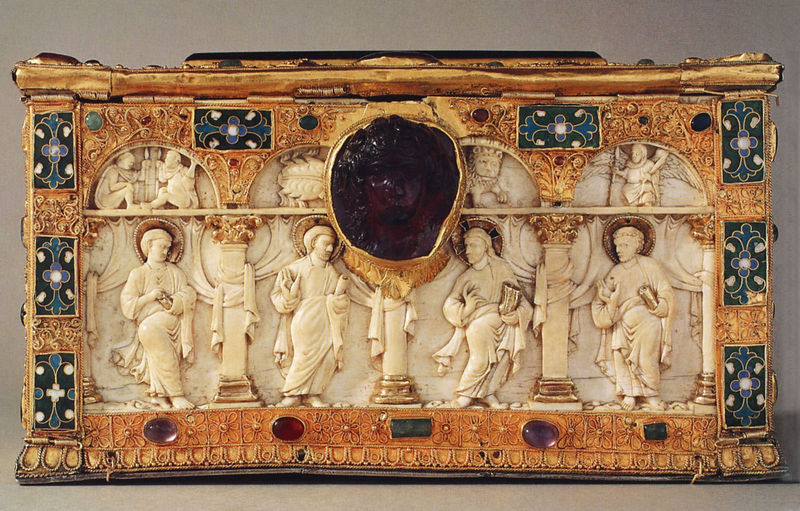
Titel: Schatulle
Schlagwörter: blau, mann, grün, blumen, marmor, männer, schwarz, säule, säulen, weiss, rot, tiere, gespräch, ornament, gesicht, steine, gold, edelsteine, relief, figuren, ornamente, verzierung, vier, truhe, deckel, kiste, arkaden, kasten, heiligenschein, edelstein, geistliche, löwe, heilige, käfer, schatulle, kästchen, saphir, elfenbein, gel, heiligenscheine, smaragd, apostel, evangelist, evangelisten, reliquiar, emaile, goldfassung, geme, elfenbei, heilighe